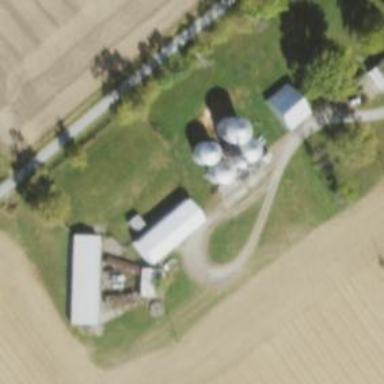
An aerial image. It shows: Silo.